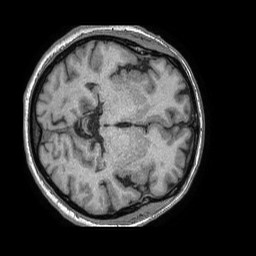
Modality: T1w
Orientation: axial
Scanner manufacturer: philips
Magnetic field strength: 1.5 T
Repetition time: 0.007602 s
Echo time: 0.003482 s